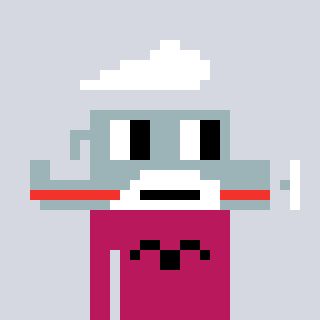
a pixel art character with square dark gray glasses, a plane-shaped head and a darkpink-colored body on a cool background